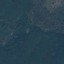
Land use / land cover class: Forest